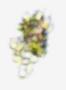
Label: Detritus